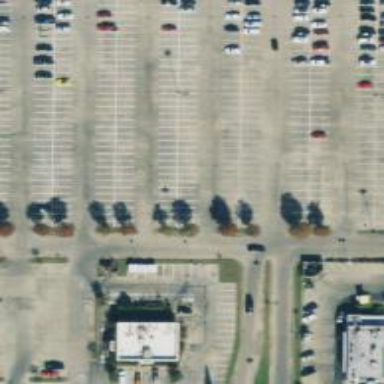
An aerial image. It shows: Parking space.